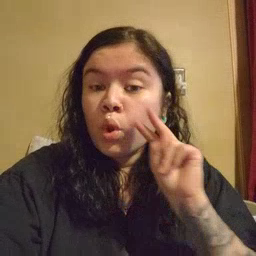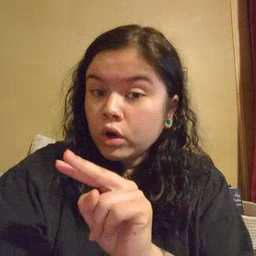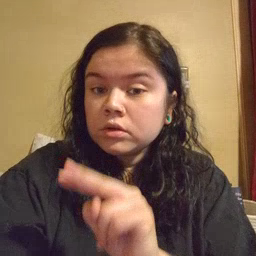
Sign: look